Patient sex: M
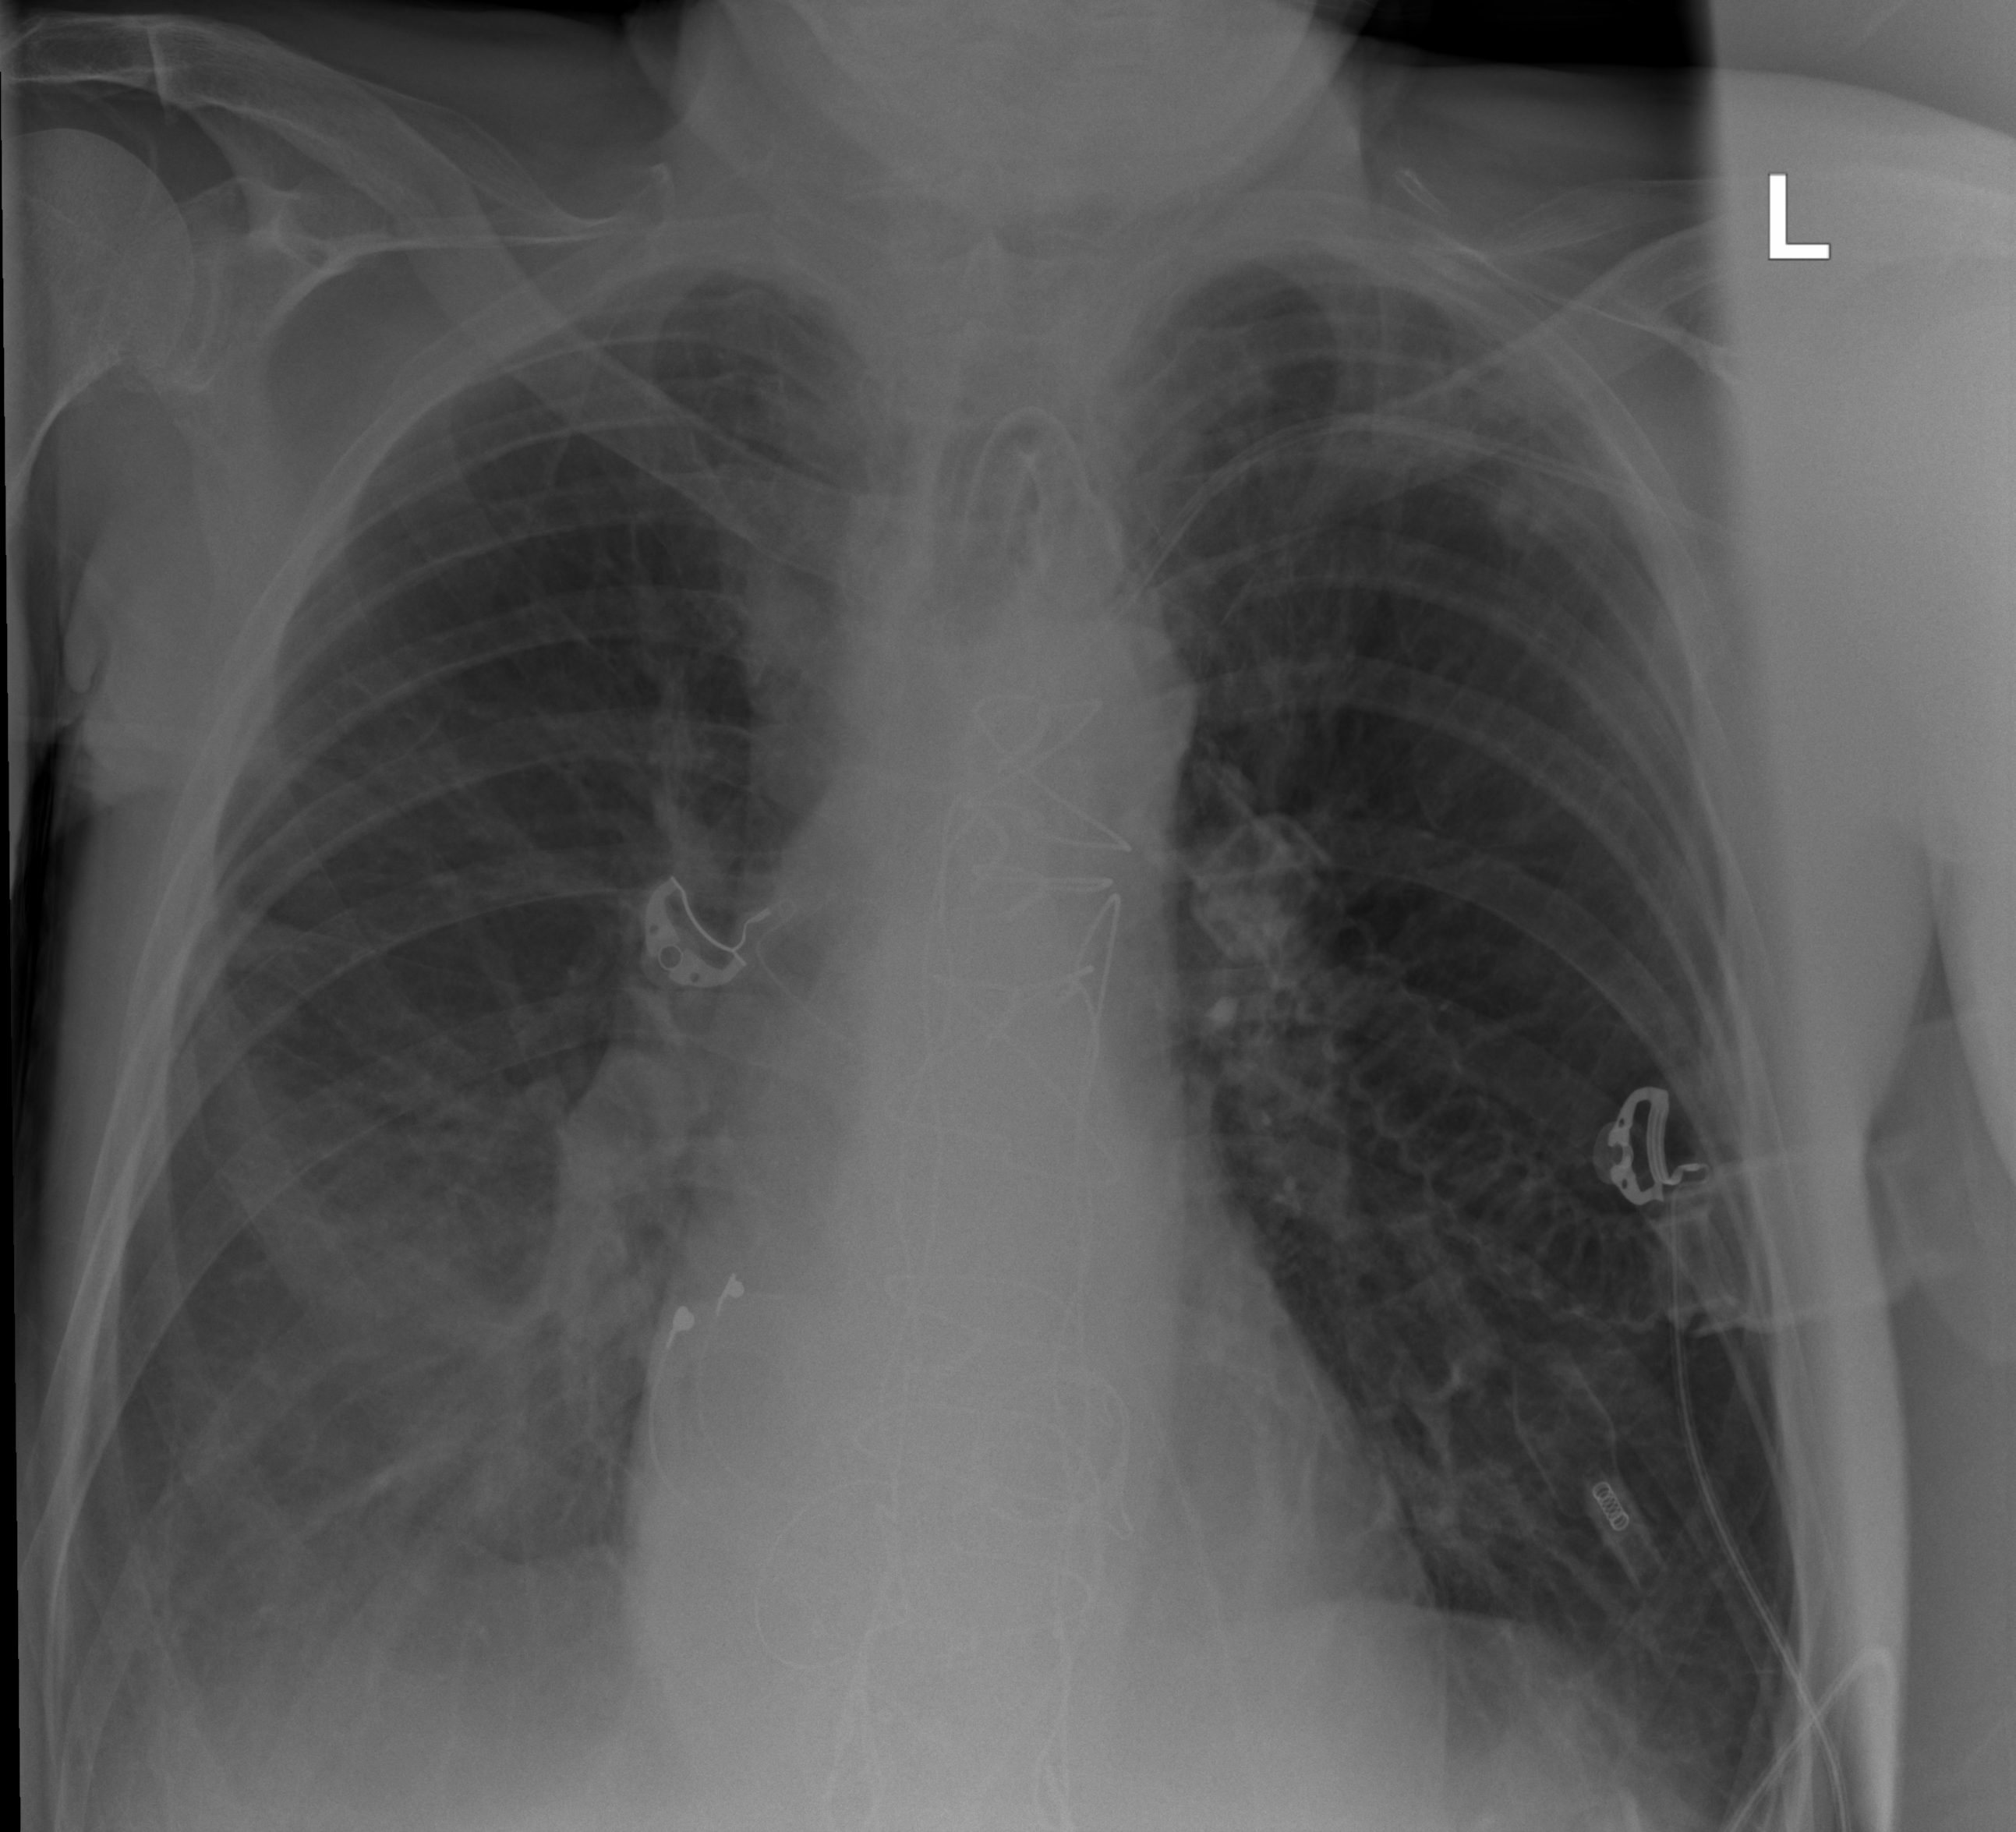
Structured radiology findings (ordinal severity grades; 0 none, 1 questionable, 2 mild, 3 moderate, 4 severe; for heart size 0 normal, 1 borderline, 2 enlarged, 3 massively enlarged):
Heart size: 0
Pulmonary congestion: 0
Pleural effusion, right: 2
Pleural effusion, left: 0
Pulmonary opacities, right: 0
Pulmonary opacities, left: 0
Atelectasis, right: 2
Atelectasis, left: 2